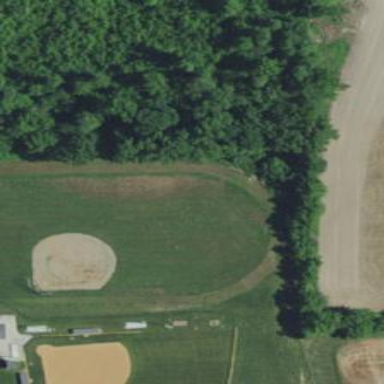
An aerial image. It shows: Baseball pitch for leisure and sports activities.